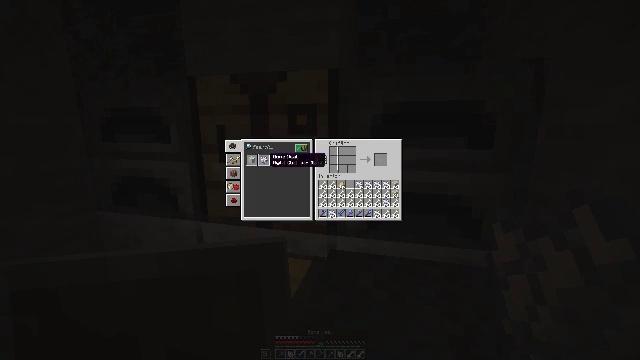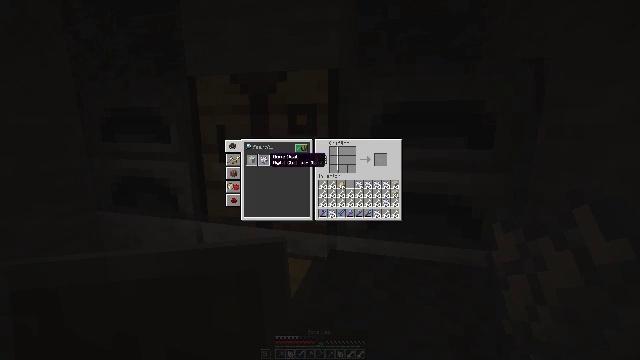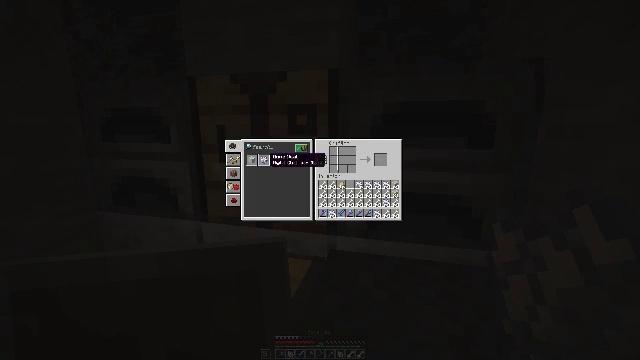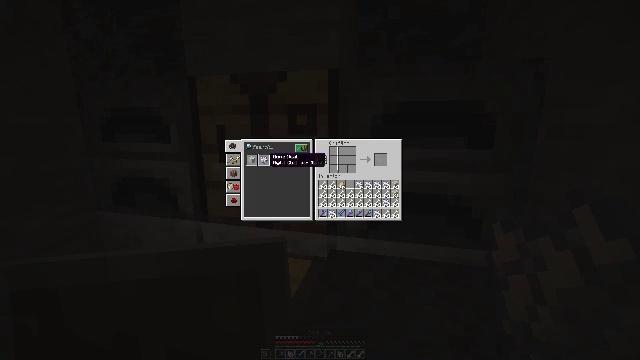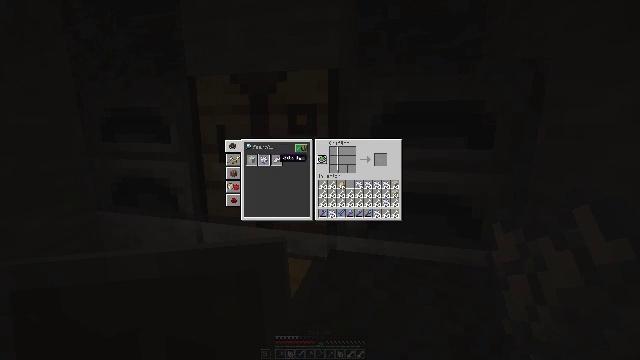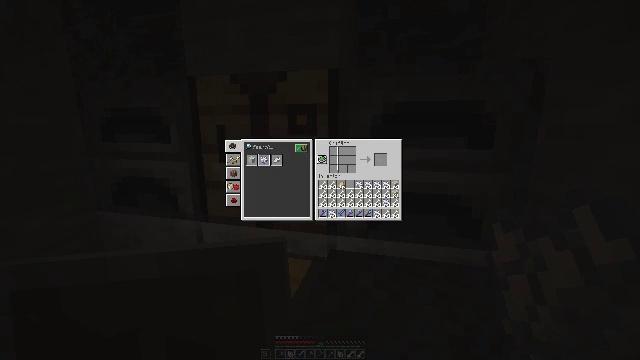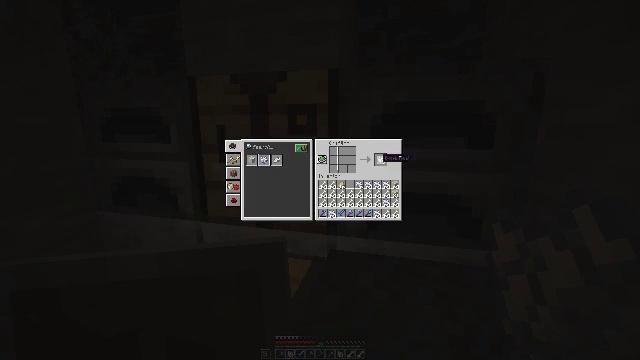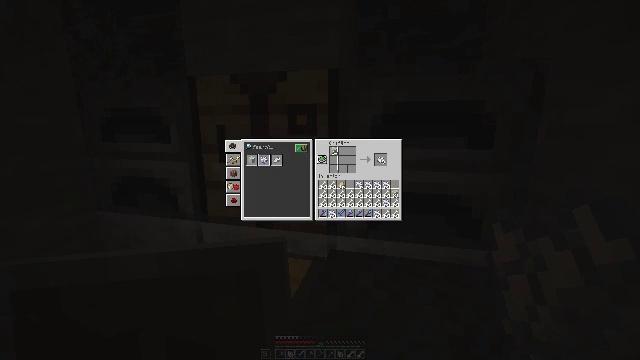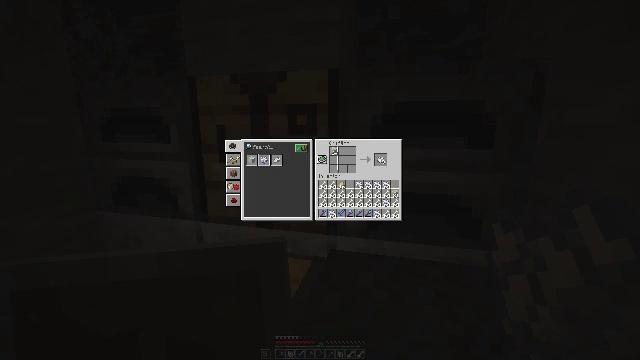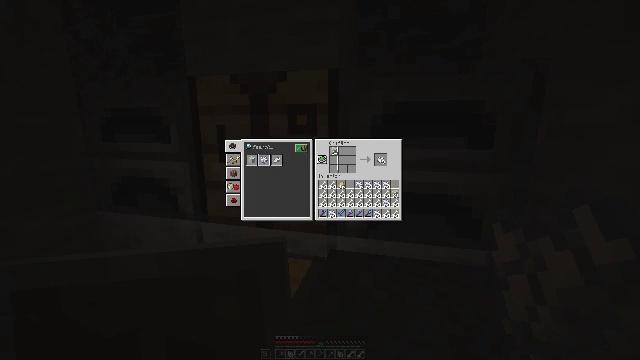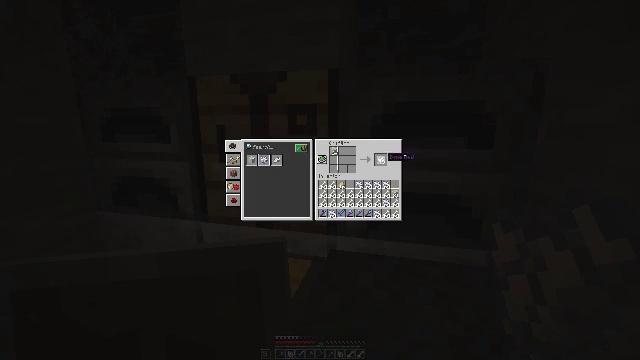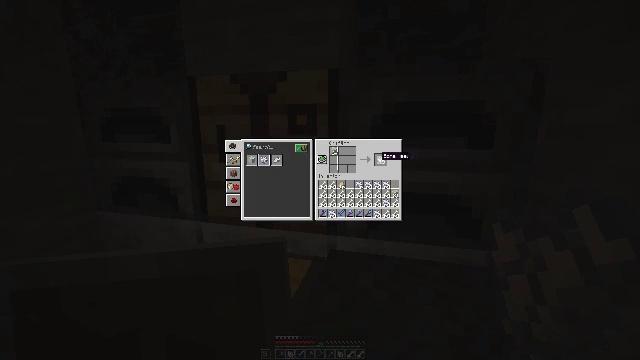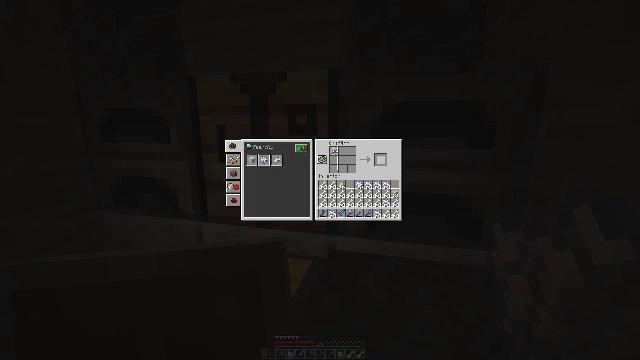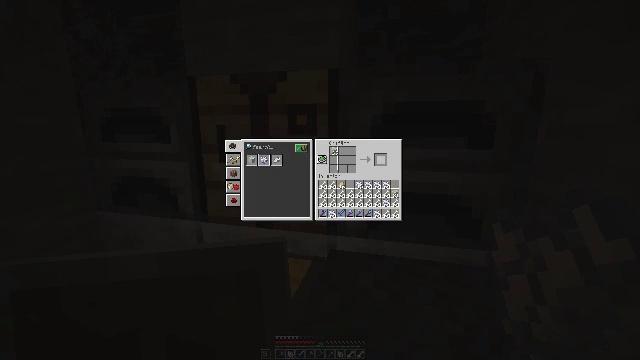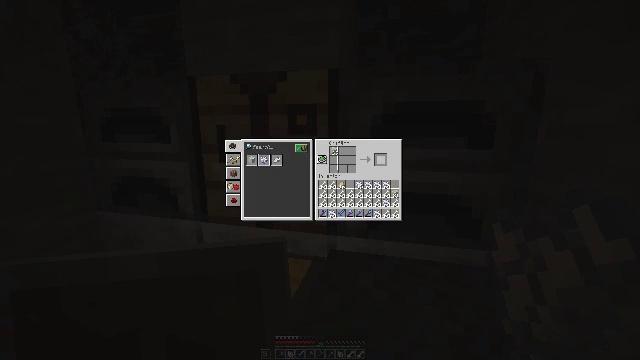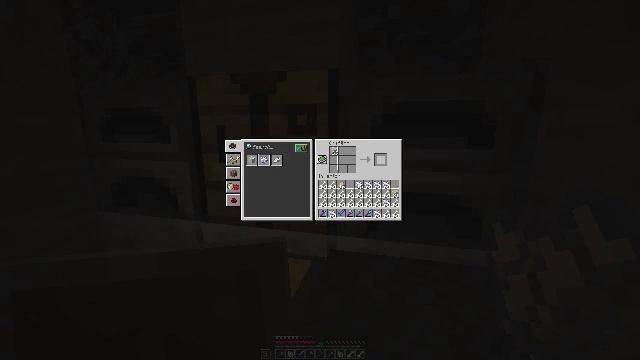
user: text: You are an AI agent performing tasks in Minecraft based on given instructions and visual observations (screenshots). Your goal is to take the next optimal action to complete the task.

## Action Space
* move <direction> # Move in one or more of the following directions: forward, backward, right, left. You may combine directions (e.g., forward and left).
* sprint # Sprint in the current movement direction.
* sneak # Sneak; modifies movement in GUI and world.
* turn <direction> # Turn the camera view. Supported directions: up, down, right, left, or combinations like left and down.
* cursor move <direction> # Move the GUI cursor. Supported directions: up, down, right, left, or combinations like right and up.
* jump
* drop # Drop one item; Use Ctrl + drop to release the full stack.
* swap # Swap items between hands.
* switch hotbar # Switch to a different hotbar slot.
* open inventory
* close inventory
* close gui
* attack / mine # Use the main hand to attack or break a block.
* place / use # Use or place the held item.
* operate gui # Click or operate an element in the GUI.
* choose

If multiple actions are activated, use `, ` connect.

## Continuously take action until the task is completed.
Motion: motion action
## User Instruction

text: Use the crafting interface to create bone meal.
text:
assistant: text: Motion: sneak, attack / mine
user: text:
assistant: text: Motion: sneak, attack / mine
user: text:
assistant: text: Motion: sneak, attack / mine
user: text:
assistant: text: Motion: sneak, turn right
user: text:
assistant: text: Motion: sneak, turn right
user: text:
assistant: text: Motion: sneak, turn right
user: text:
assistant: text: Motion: sneak, turn right
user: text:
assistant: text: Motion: sneak
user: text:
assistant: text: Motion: sneak
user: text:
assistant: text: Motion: sneak
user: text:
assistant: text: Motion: sneak, turn left
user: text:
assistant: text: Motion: sneak, attack / mine
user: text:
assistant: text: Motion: sneak, attack / mine
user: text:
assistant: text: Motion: sneak, attack / mine
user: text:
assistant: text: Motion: sneak
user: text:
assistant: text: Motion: sneak, turn left
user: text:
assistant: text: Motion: sneak